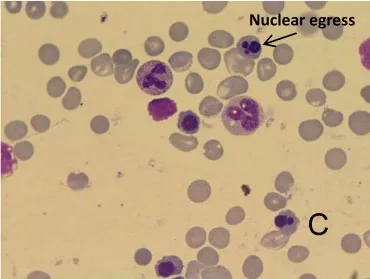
Nuclear egress in the bone marrow.
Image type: pathology (giemsa)